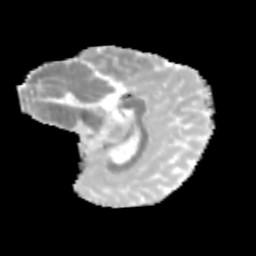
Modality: MD
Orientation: sagittal
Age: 11
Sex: female
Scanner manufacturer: siemens
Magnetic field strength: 3 T
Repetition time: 3.8 s
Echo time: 0.07 s